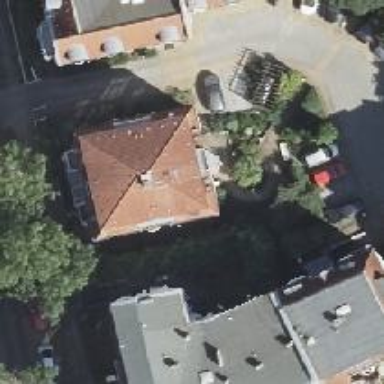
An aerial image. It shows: Unique quadruple saltbox-shaped roof outlines building with multiple apartments.